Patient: sex M, age 50
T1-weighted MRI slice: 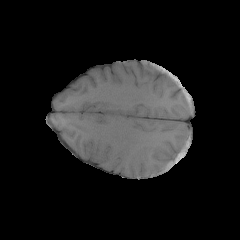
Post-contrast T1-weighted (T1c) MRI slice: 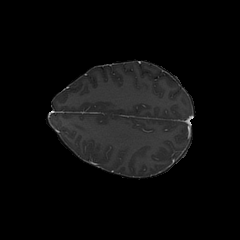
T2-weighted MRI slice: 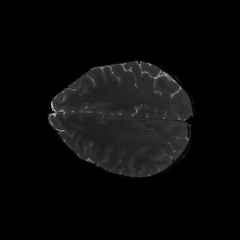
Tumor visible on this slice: no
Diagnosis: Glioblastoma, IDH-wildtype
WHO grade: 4